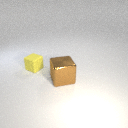
small yellow rubber cube behind large brown metal cube